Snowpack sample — Buffalo Mountain, Silverthorne, Colorado, USA (1/25/25, 10:11 AM MST)
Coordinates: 39.6222, -106.1139
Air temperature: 22 °F
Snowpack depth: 110 cm
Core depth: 20 cm
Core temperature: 48.2 °F
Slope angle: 12°, slope face: 102°
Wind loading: high
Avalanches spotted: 0
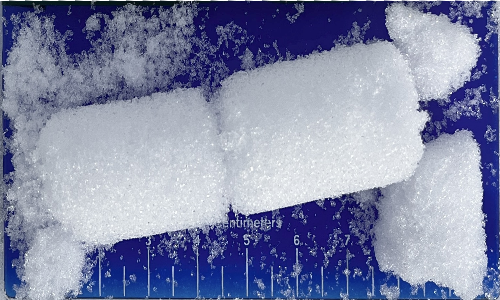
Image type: core
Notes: No avalanches nearby, collected on the outskirts of a fire break 15 meters from the treeline, on way to Buffalo and Red Mountain